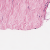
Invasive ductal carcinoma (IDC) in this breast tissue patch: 0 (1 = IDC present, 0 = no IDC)